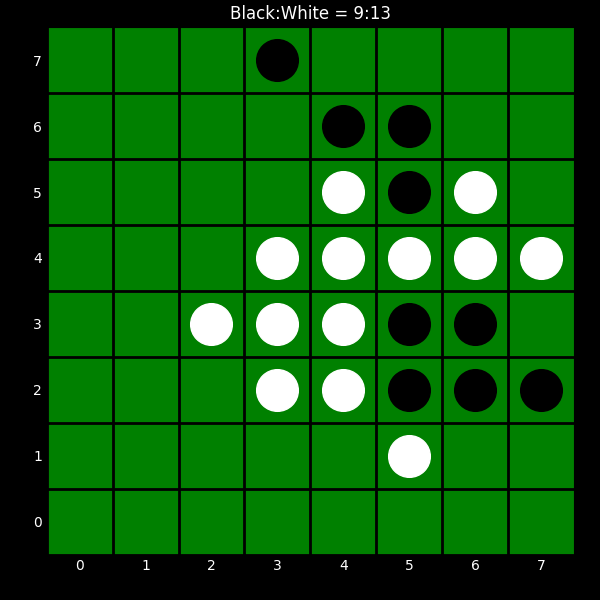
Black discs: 9
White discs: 13